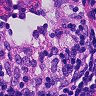
Metastatic tissue present: no